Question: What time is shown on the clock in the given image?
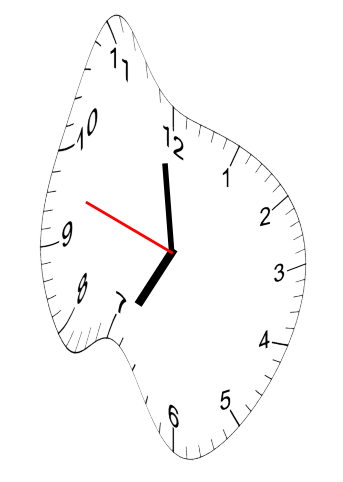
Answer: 06:58:48